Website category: auto
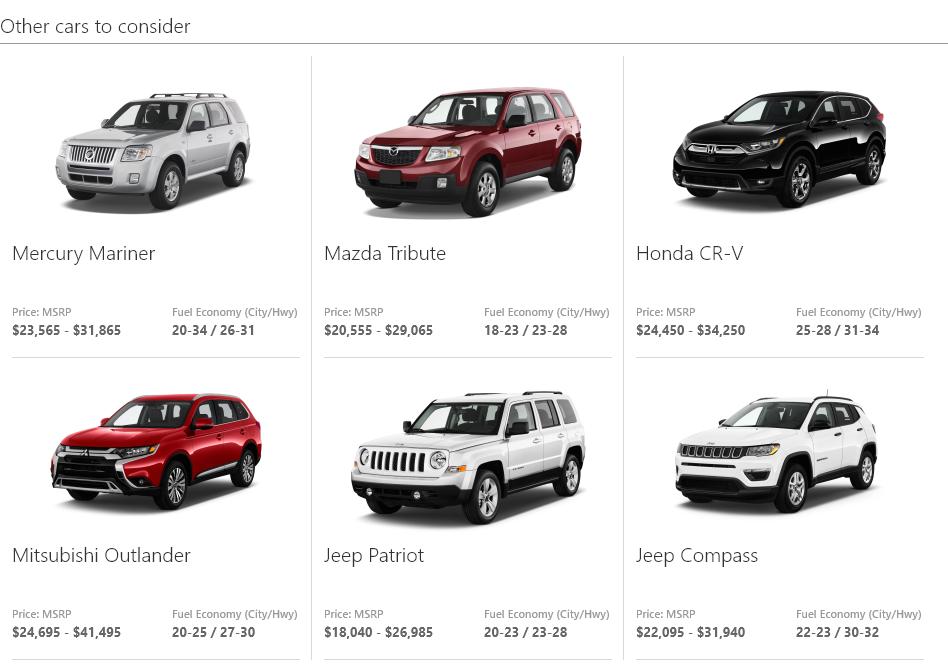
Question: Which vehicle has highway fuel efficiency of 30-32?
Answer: Jeep Compass

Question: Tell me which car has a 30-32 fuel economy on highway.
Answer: Jeep Compass

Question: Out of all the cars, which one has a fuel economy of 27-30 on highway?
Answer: Mitsubishi Outlander

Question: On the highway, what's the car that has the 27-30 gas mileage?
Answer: Mitsubishi Outlander

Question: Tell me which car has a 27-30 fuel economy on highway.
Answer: Mitsubishi Outlander